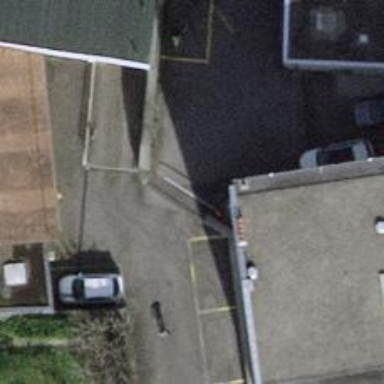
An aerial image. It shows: Lift gate barrier.